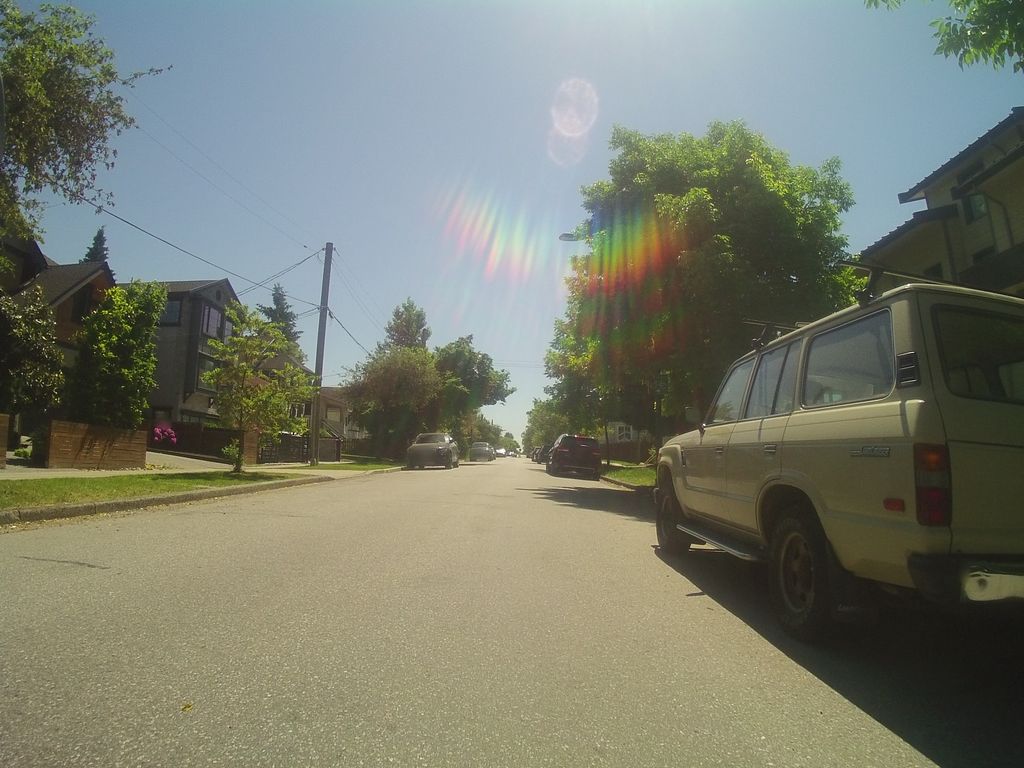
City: vancouver